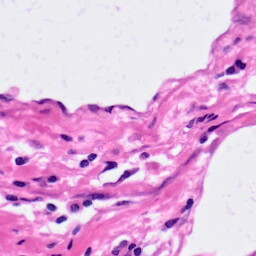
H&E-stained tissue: Pancreatic